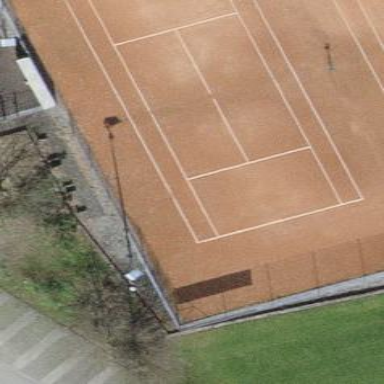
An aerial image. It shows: Tennis court in leisure pitch.